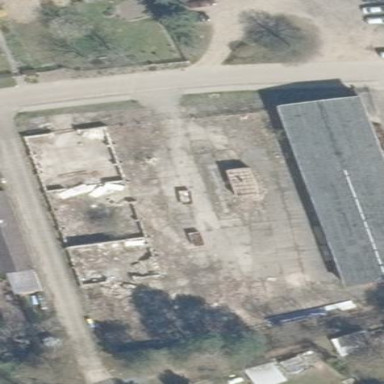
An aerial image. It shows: Shed building.